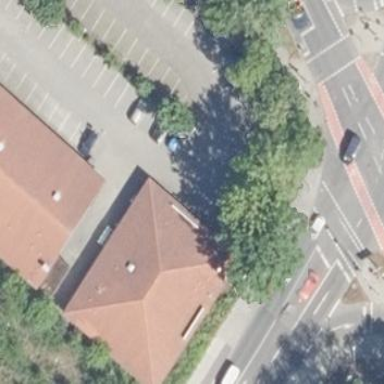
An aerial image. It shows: Retail building.